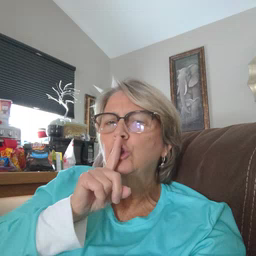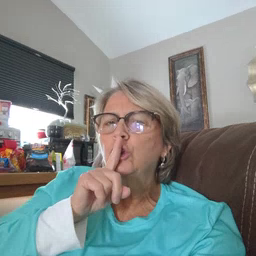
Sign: shhh